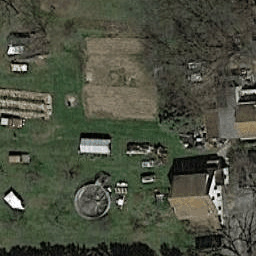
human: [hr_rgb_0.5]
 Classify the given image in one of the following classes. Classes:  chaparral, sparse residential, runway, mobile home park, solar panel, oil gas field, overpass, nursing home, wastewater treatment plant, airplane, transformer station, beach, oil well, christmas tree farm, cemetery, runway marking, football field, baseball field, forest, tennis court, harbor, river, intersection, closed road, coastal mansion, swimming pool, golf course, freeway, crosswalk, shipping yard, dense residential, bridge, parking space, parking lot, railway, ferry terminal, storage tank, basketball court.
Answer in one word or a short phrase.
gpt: sparse residential